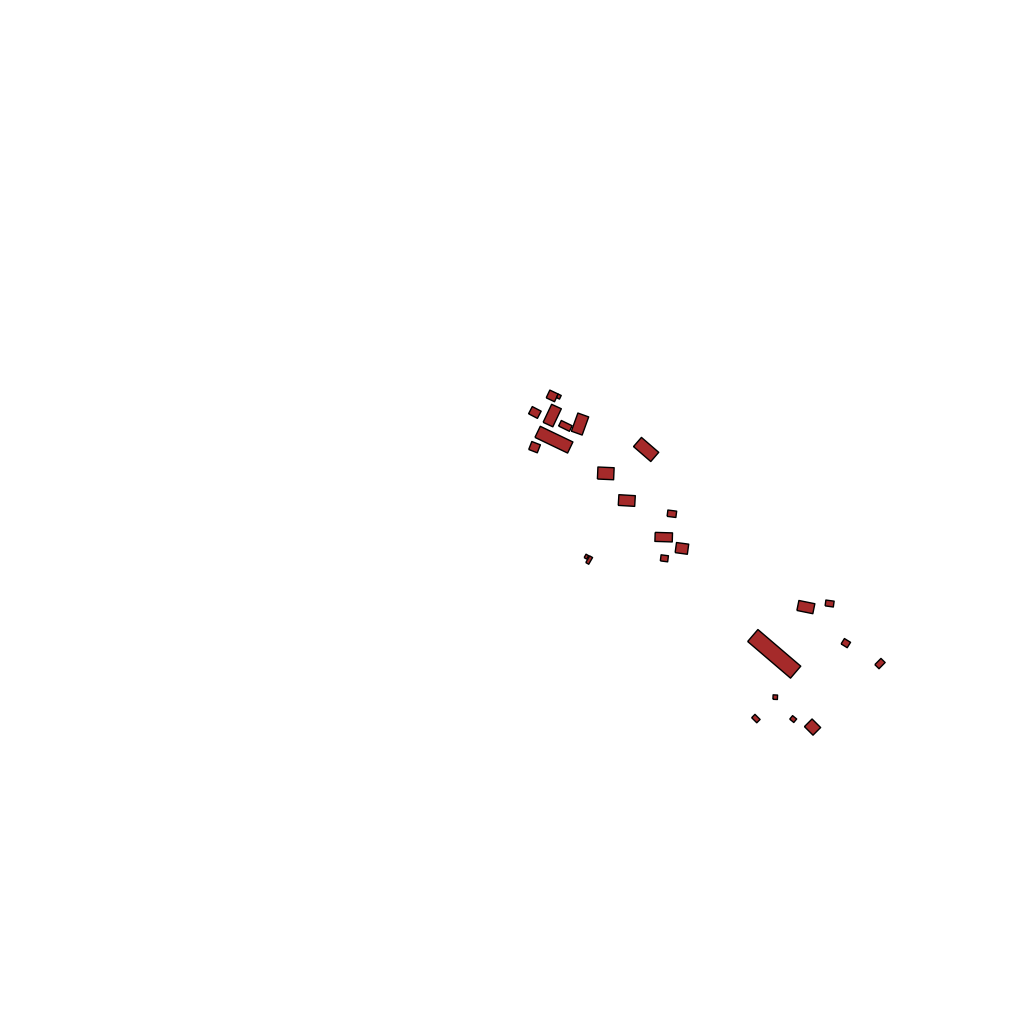
Tags: overhead vector_map, industrial, recreation, residential, individual_rise, density_1, Facility, 1.0 km²